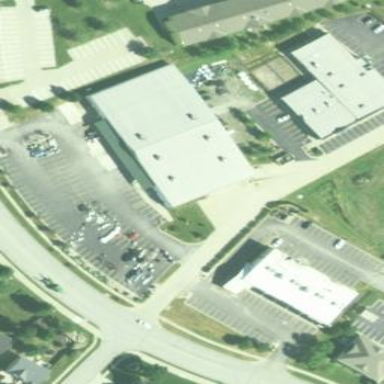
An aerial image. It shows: Agrarian shop located within building.